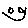
Label: smiley face